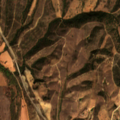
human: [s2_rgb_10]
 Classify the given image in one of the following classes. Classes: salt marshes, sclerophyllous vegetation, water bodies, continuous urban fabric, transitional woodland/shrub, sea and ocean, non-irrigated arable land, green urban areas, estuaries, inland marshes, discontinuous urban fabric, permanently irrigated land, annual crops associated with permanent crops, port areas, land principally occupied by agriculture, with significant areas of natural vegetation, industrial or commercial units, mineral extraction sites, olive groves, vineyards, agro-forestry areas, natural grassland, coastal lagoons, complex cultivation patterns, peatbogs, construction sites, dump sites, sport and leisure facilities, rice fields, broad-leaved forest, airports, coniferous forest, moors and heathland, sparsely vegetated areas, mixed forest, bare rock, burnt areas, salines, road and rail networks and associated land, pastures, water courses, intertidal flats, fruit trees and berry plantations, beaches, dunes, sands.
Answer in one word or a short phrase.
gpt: complex cultivation patterns, land principally occupied by agriculture, with significant areas of natural vegetation, broad-leaved forest, transitional woodland/shrub